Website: crate-barrel
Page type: gifting
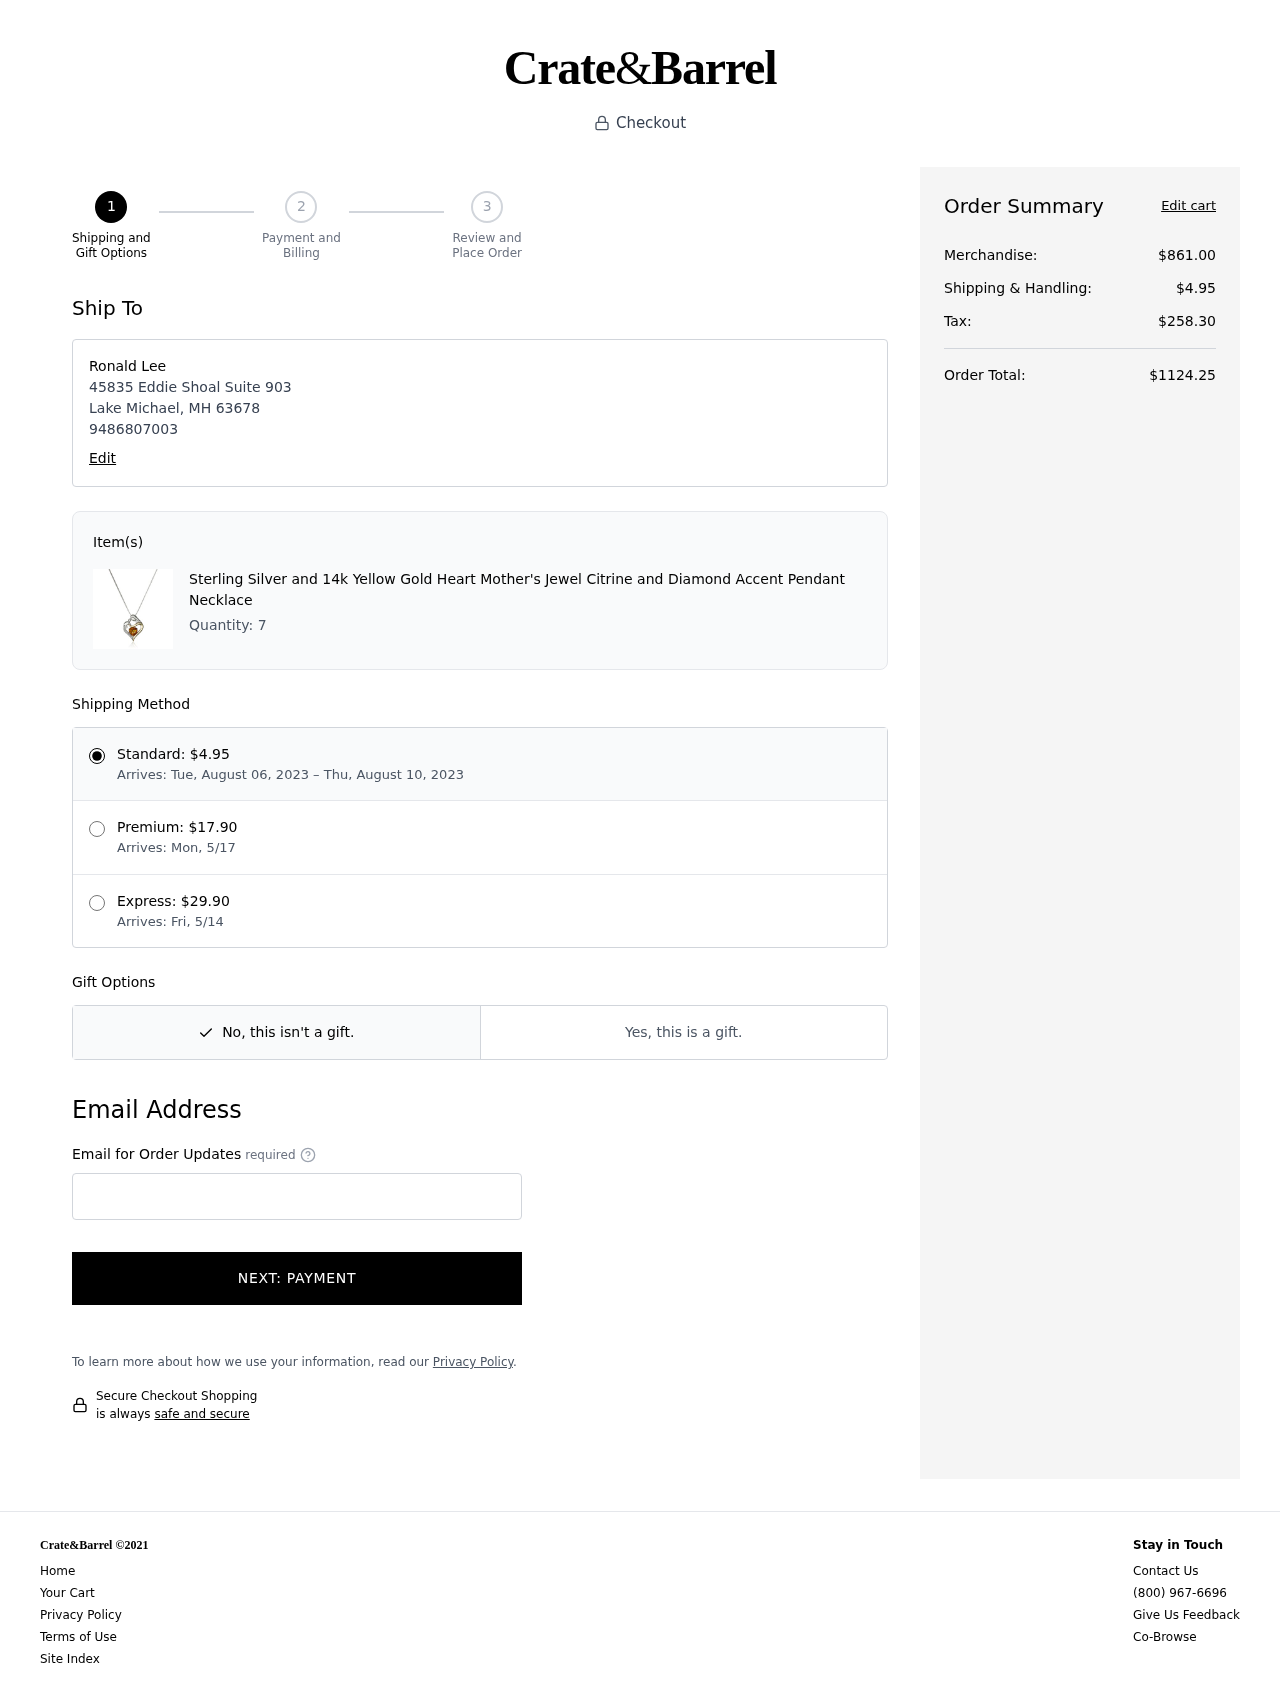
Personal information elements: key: PII_CITY
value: Lake Michael
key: PII_FULLNAME
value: Ronald Lee
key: PII_PHONE
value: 9486807003
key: PII_POSTCODE
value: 63678
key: PII_STATE_ABBR
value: MH
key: PII_STREET
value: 45835 Eddie Shoal Suite 903
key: PII_EMAIL
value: rlee@hotmail.com
Product elements: key: PRODUCT1_NAME
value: Sterling Silver and 14k Yellow Gold Heart Mother's Jewel Citrine and Diamond Accent Pendant Necklace
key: PRODUCT1_QUANTITY
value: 7
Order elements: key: ORDER_SHIPPING_DATE
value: August 06, 2023
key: ORDER_DELIVERY_DATE
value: August 10, 2023
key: ORDER_SUBTOTAL
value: $861.00
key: ORDER_SHIPPING_COST
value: $4.95
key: ORDER_TAX
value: $258.30
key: ORDER_TOTAL
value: $1124.25